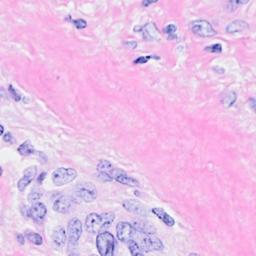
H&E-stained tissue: Breast